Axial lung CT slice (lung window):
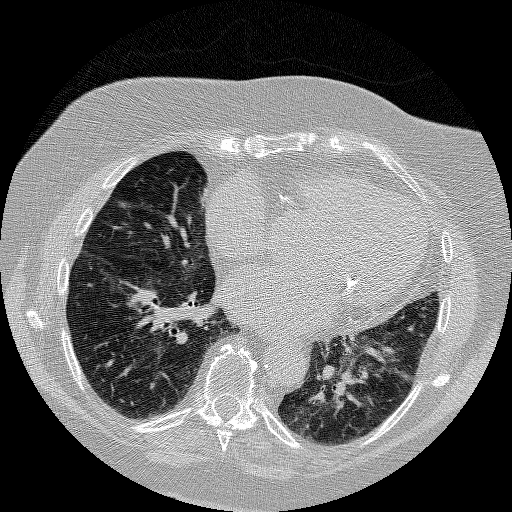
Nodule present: no